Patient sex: M
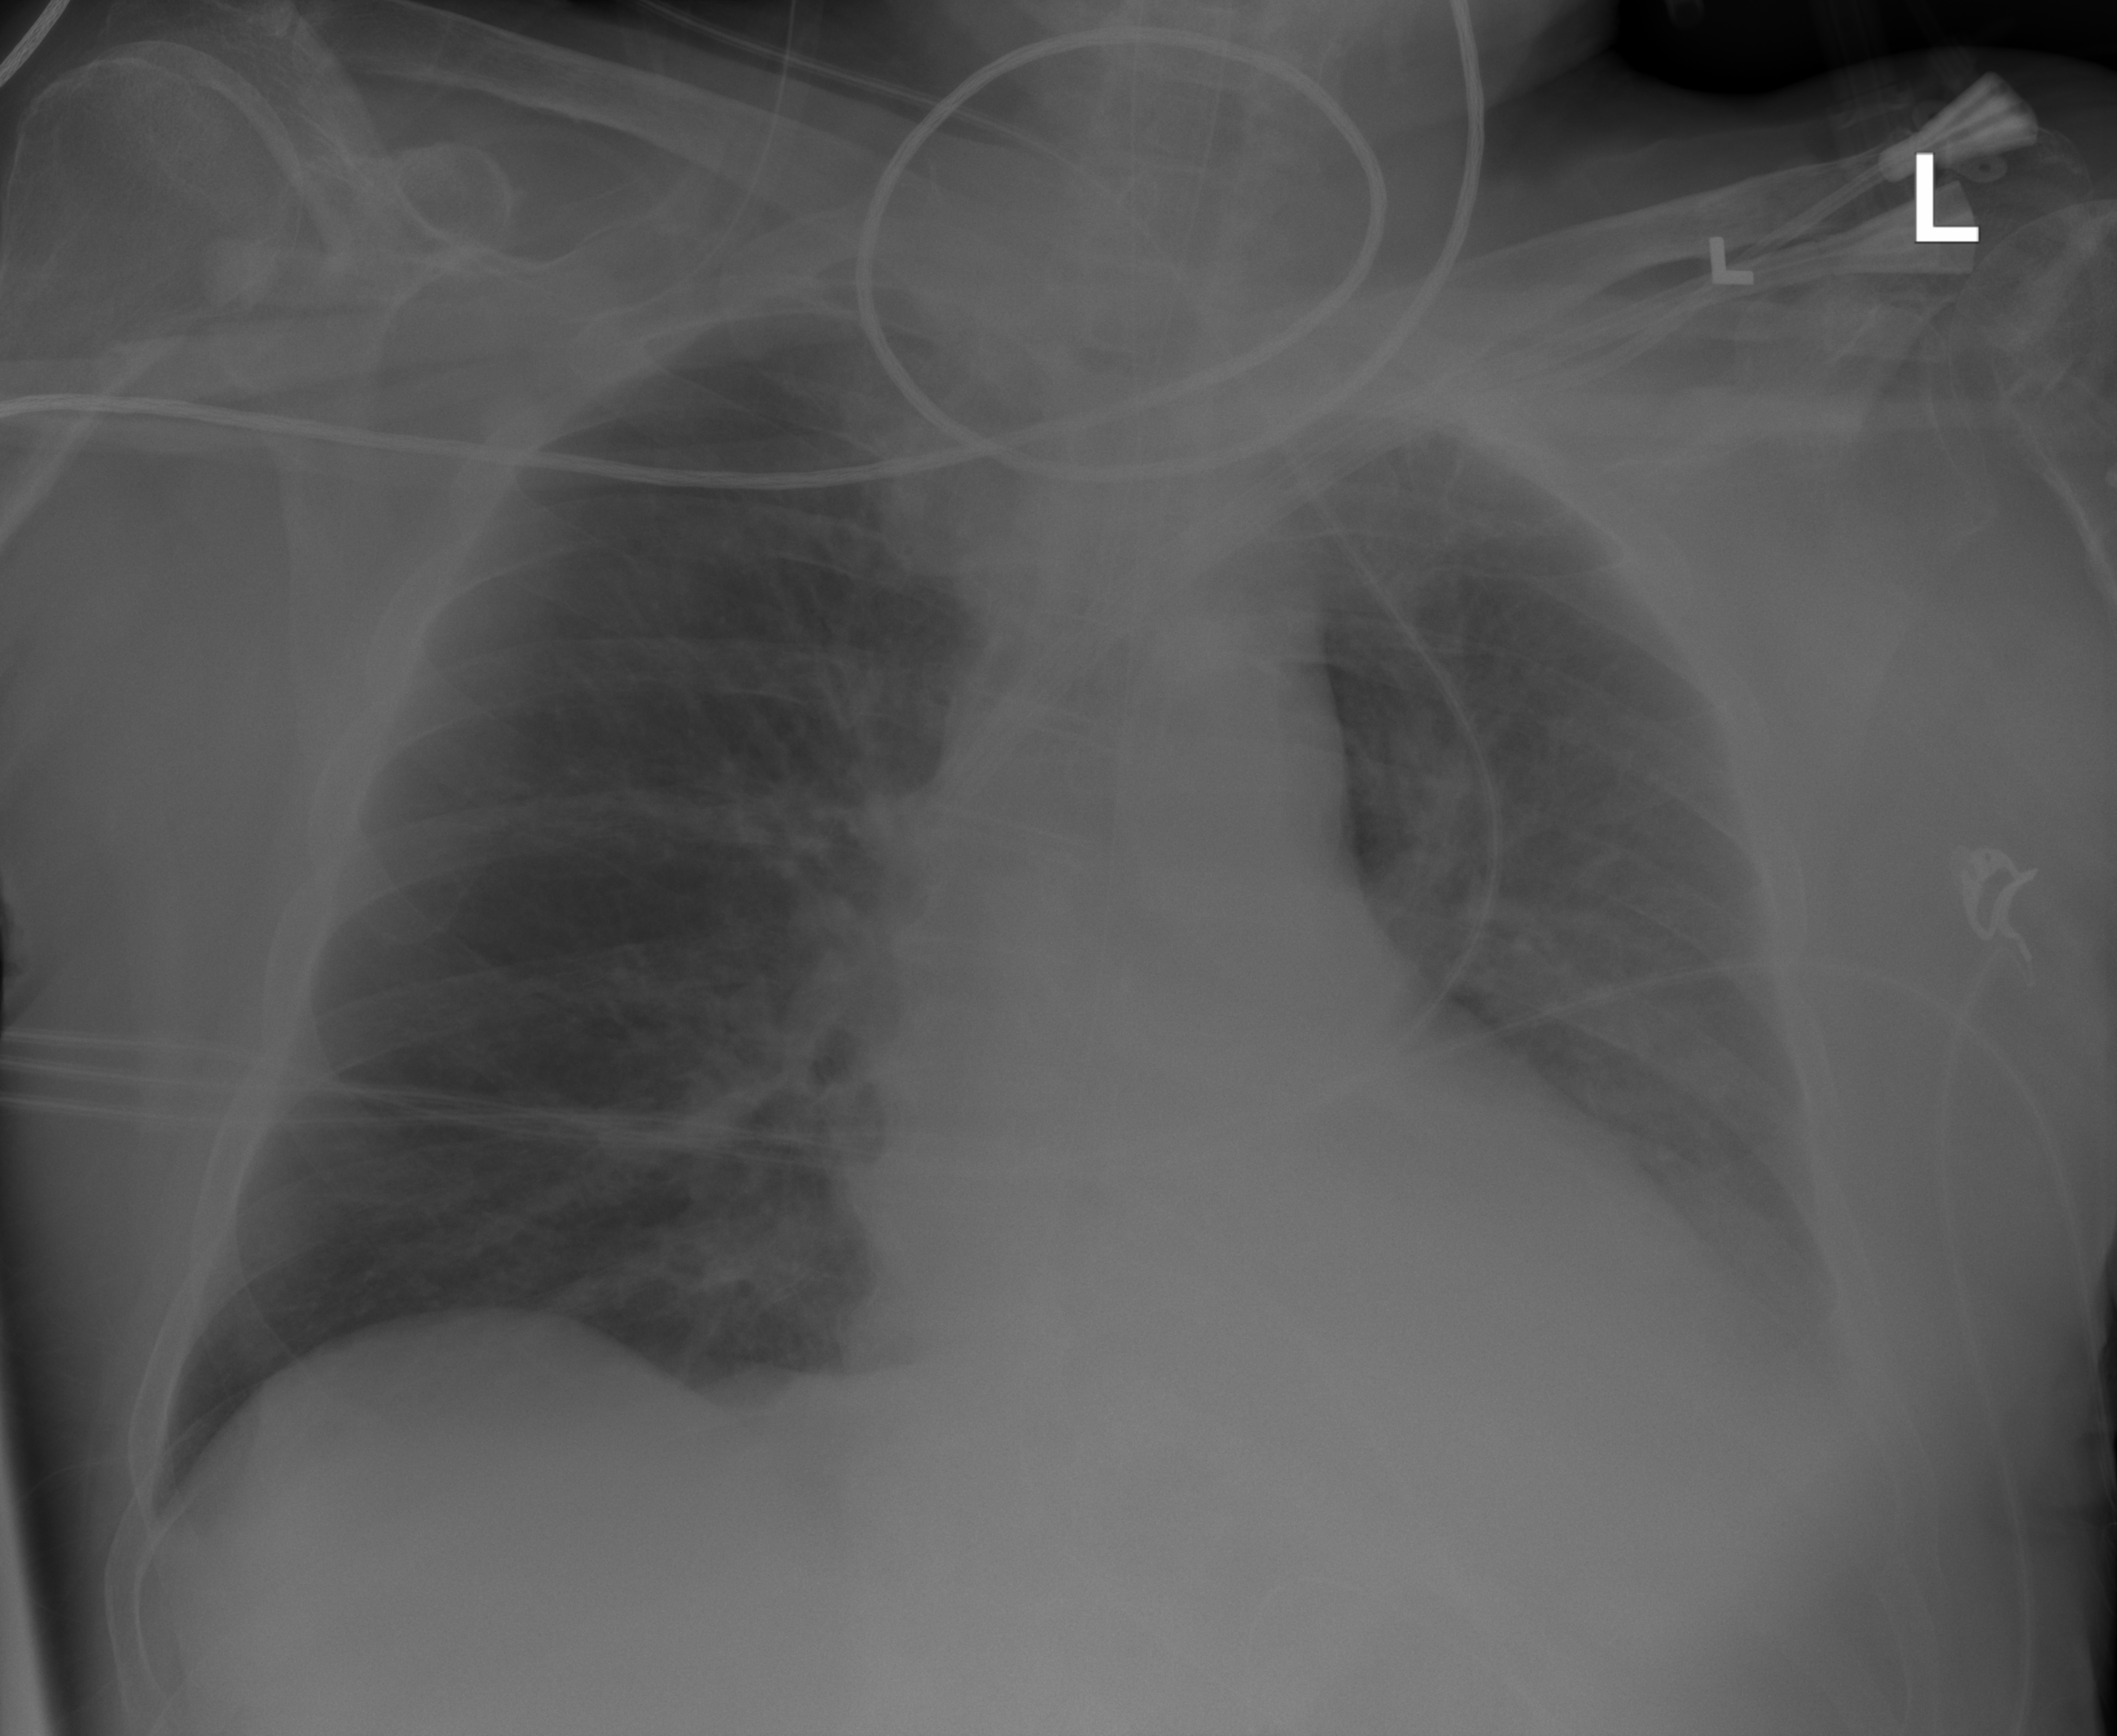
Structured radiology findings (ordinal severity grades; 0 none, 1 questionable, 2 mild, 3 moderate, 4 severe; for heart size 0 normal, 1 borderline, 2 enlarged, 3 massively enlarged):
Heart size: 0
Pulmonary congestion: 0
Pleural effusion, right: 0
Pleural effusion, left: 2
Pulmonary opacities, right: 0
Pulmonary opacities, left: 0
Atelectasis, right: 0
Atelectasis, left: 2